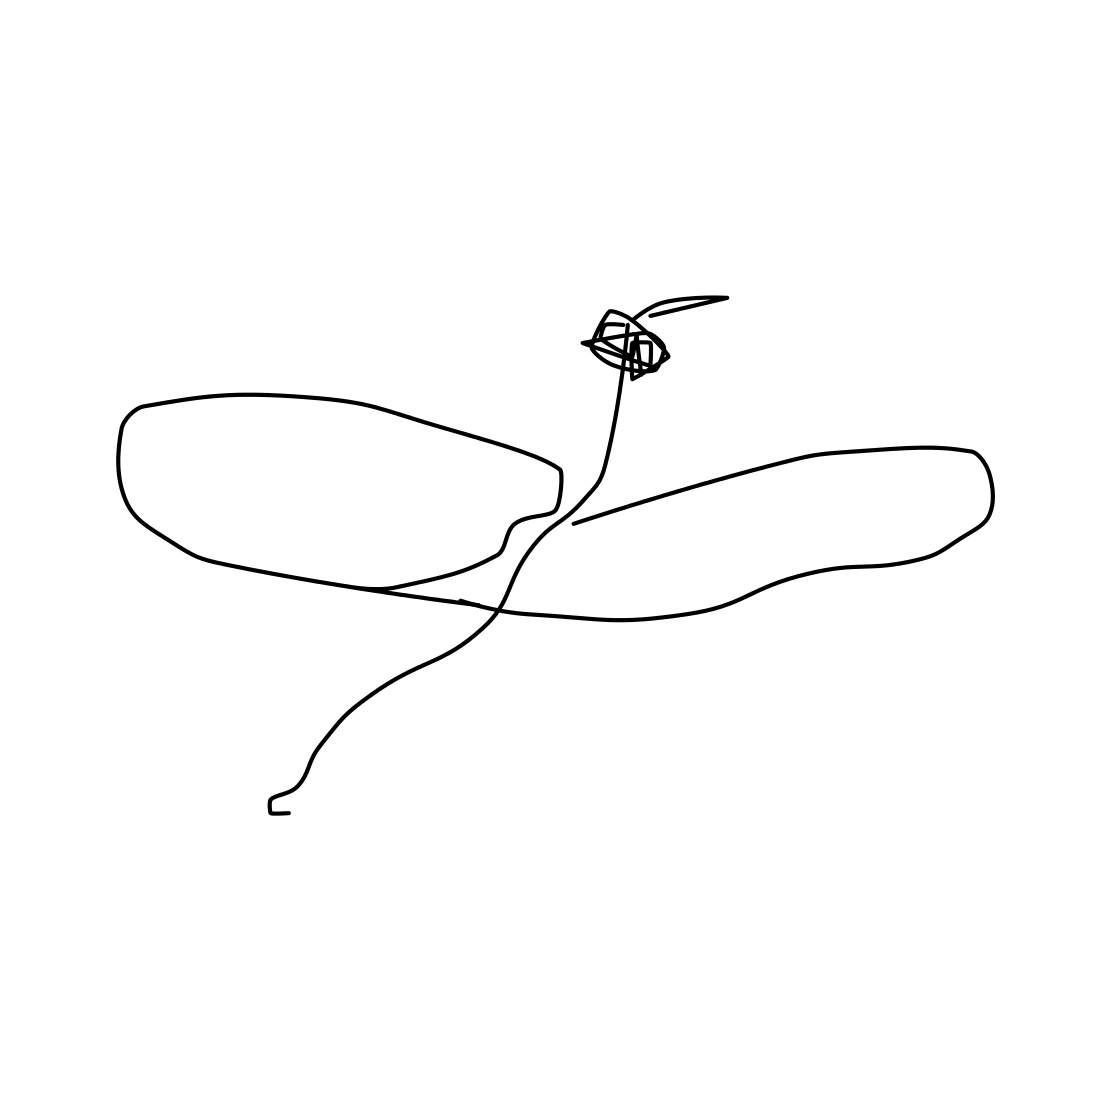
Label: mosquito